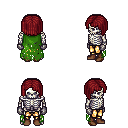
a pixel art fantasy rpg character, male body template, skeleton, green tattered cape, gold greaves, brunette pageboy hairstyle, metal gloves, brown shoes, four views (front, back, left, right), 2x2 character sprite sheet, small pixel art, hard edges, no anti-aliasing